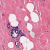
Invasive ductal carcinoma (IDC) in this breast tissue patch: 0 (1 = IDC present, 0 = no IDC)